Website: home-depot
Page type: payment
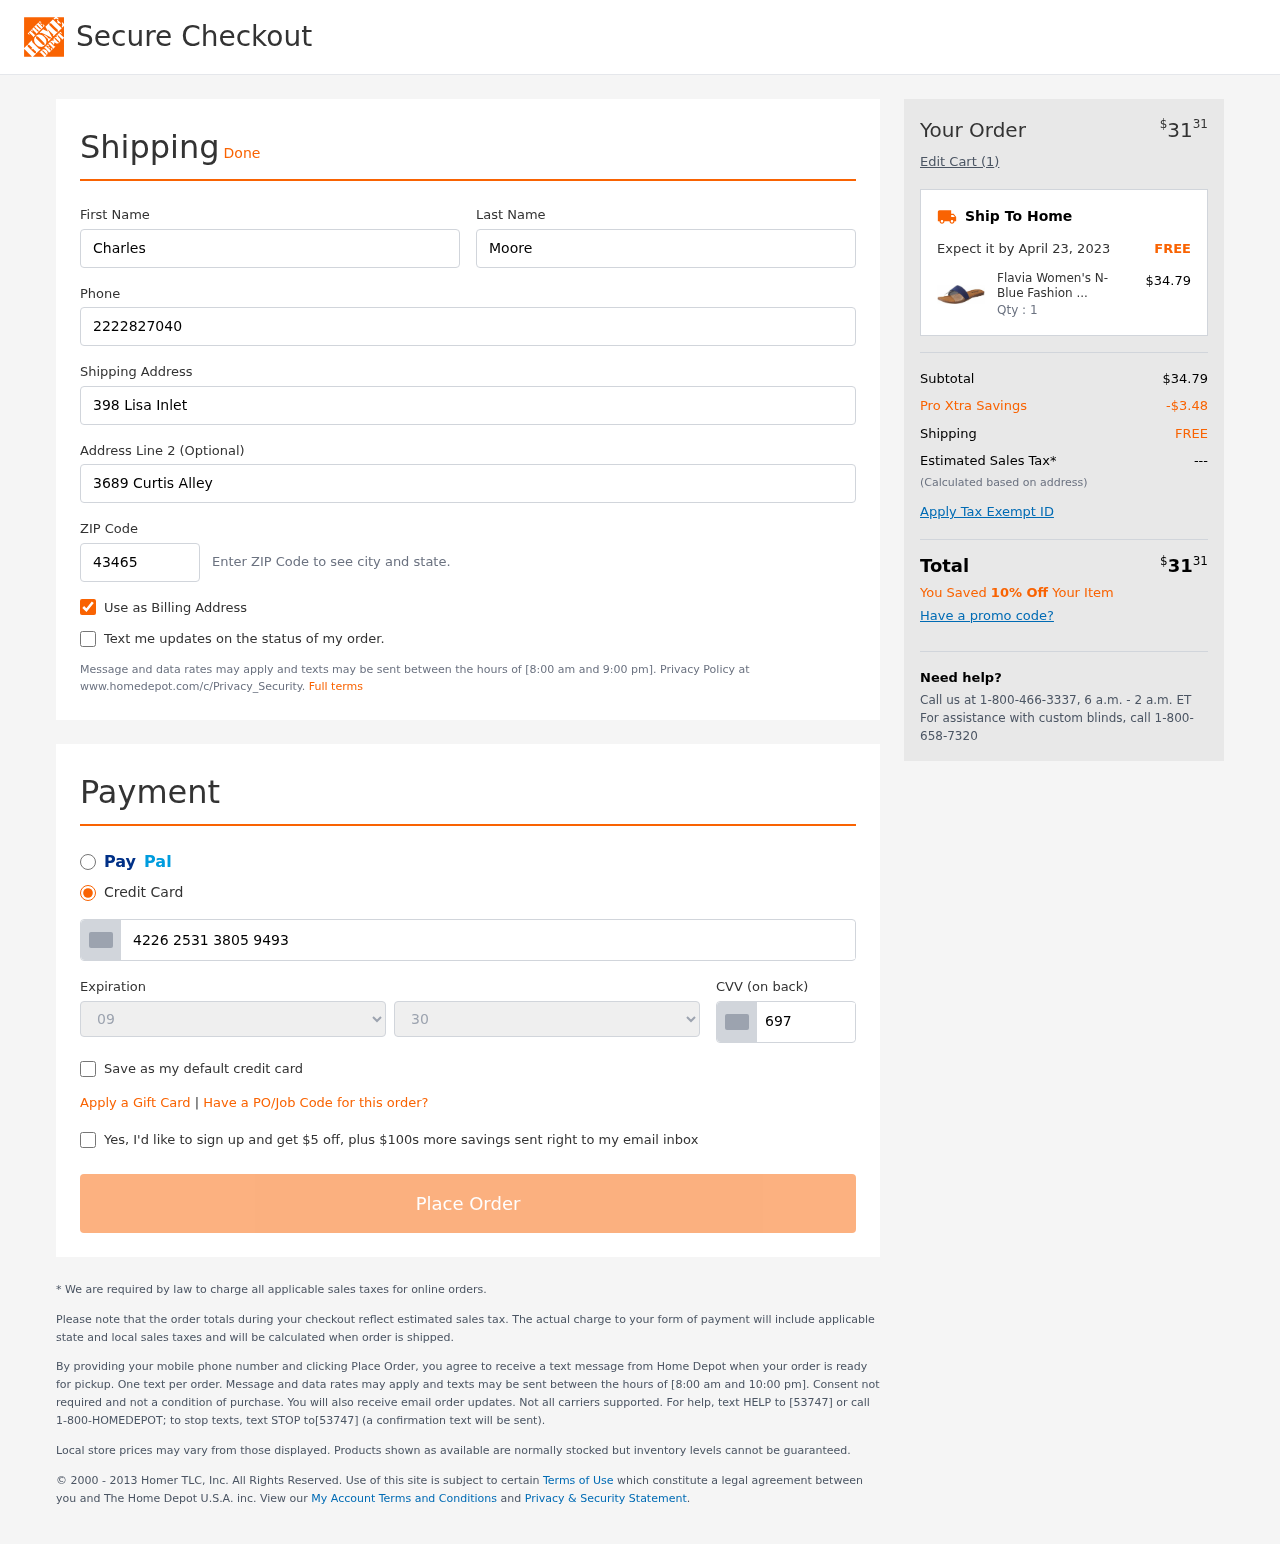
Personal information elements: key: PII_CARD_CVV
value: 697
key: PII_CARD_EXPIRY_MONTH
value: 09
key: PII_CARD_EXPIRY_YEAR
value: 30
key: PII_CARD_NUMBER
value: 4226 2531 3805 9493
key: PII_FIRSTNAME
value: Charles
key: PII_LASTNAME
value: Moore
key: PII_PHONE
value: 2222827040
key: PII_POSTCODE
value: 43465
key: PII_STREET
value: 398 Lisa Inlet
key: PII_STREET2
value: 3689 Curtis Alley
Product elements: key: PRODUCT1_NAME
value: Flavia Women's N-Blue Fashion Slippers-7 UK (39 EU) (8 US) (FL/246/NVY-BLU)
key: PRODUCT1_PRICE
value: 34.79
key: PRODUCT1_QUANTITY
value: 1
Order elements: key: ORDER_TOTAL
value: $3131
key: ORDER_NUM_ITEMS
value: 1
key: ORDER_DELIVERY_DATE
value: April 23, 2023
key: ORDER_SUBTOTAL
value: $34.79
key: ORDER_DISCOUNT
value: -$3.48
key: ORDER_SHIPPING_COST
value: FREE